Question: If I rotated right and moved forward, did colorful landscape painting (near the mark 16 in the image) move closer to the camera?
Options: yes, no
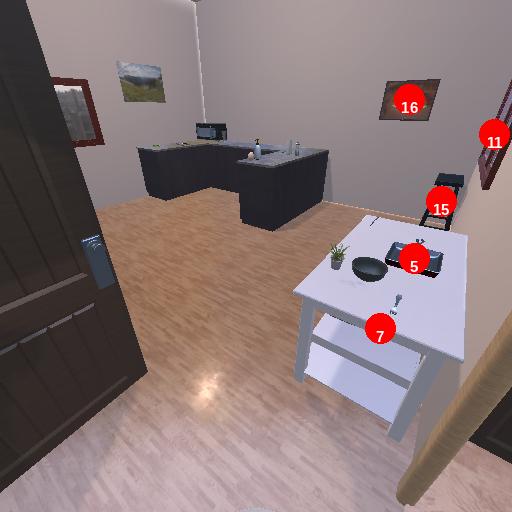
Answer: yes